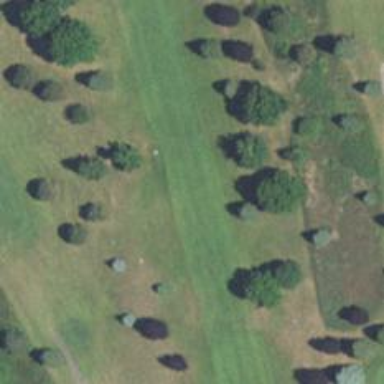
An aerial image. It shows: View of golf hole.